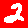
Digit: 2